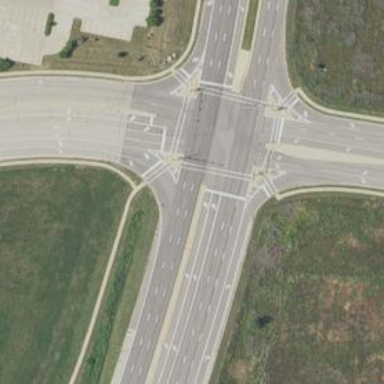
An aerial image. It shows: Road marking with turn dashes.